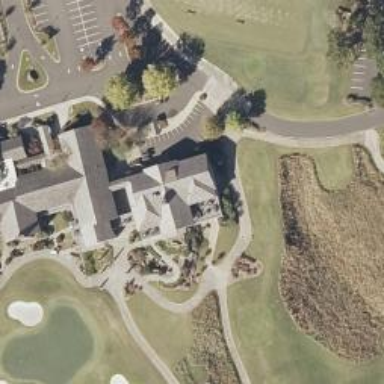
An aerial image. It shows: Path designated for golf carts.